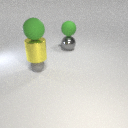
large yellow metal cylinder above small gray rubber sphere